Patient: sex M, age 71
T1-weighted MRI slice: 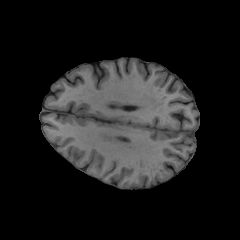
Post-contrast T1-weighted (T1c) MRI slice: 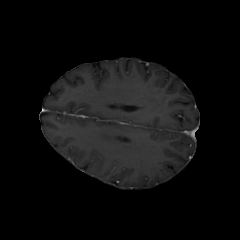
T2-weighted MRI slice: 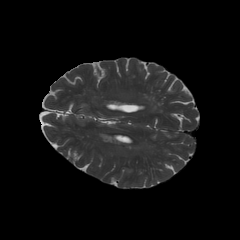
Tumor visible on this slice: no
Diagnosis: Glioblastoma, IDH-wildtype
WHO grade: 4